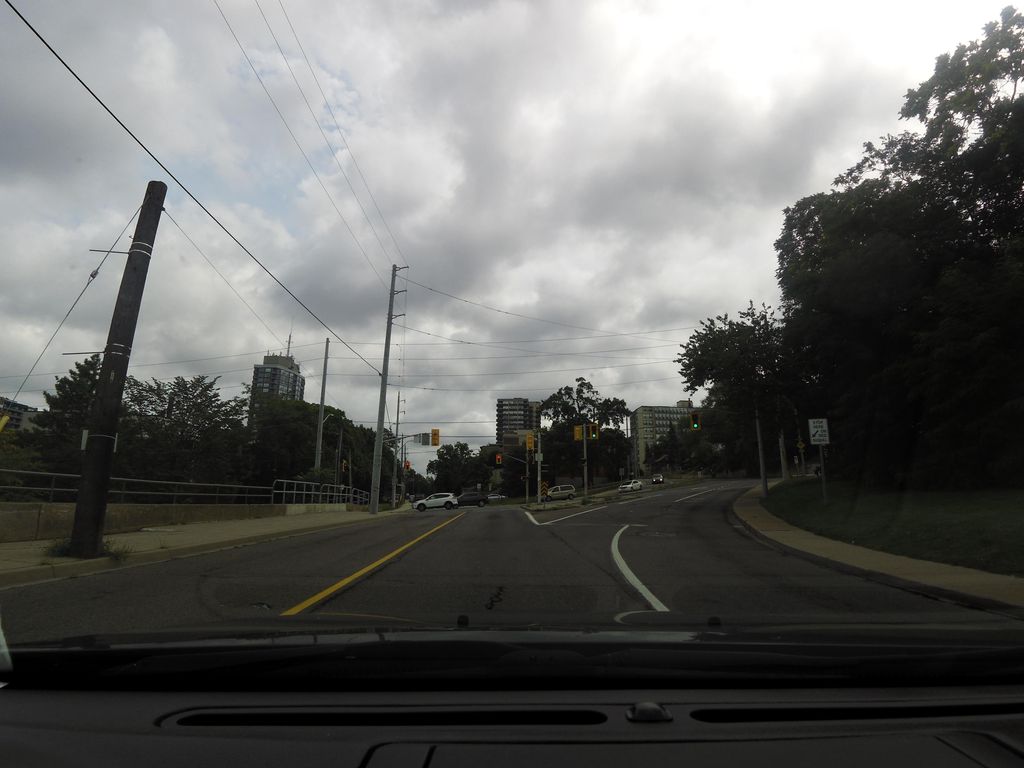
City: hamilton